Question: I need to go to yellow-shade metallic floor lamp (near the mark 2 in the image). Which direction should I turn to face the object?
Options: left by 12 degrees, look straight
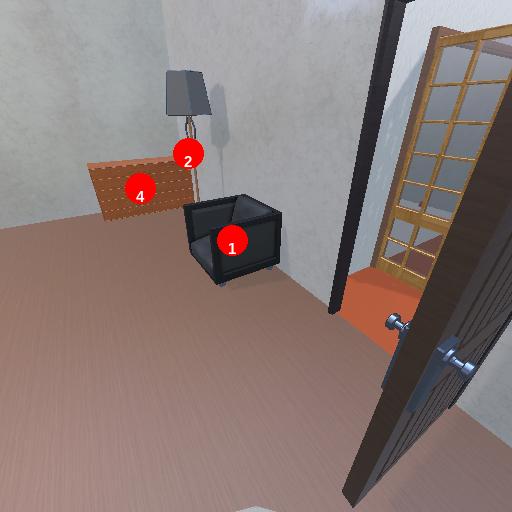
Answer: left by 12 degrees